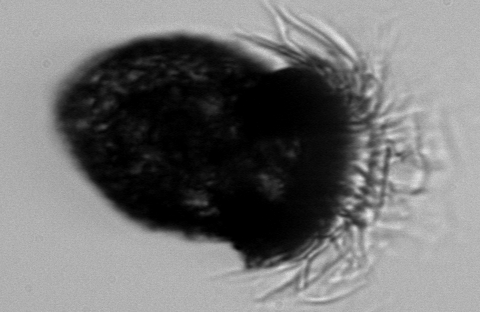
Label: Stenosemella_morphotype1